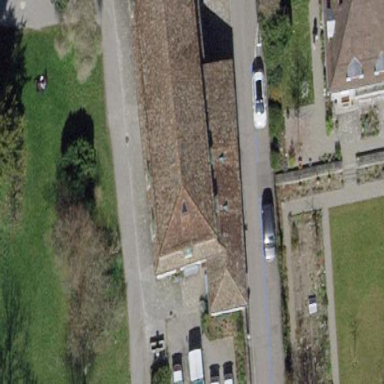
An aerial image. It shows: Building with tile roof.